Question: I'm using Three20's TTPhotoViewController class within my tab based application and the image controls on the bottom don't show up.
Anyone know why the lower buttons dont show up?
I also get this bogus warning but I have no idea where it's coming from. '-[<CALayer: 0x5cb79a0> display]: Ignoring bogus layer size (320.000000, <PHONE>.000000)'
This is how I put the TTPhotoViewController into my view stack.
'''
PhotosViewController *vc = [[[PhotosViewController alloc] init] autorelease];
[self.navigationController pushViewController:vc animated:YES];
'''

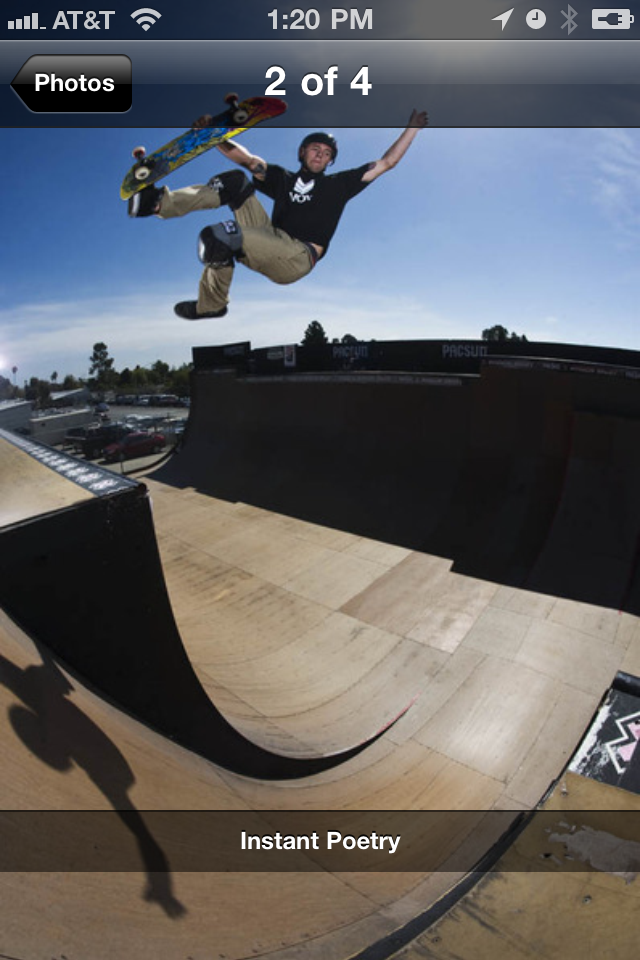
Answer: There was a little bug with the photoviewcontroller. (https://github.com/facebook/three20/issues/604)
Try to redownload three20 v1.0.6.2, it should be fixed in that release